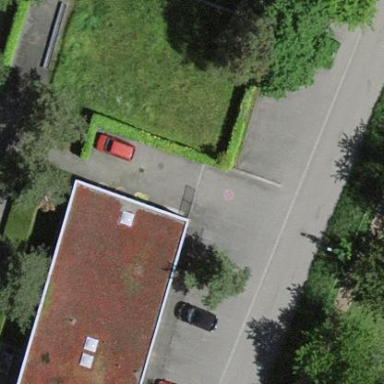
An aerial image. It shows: Street-side parking area.